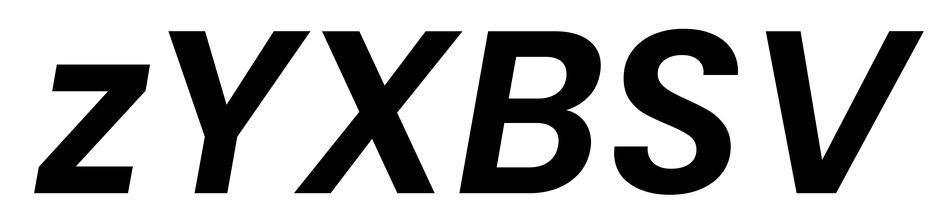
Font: Poppins-SemiBoldItalic